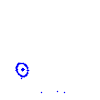
Particle: proton